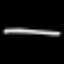
Label: line